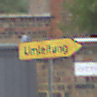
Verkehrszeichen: UmleitungswegweiserRechtsweisend
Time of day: MorningAfternoon
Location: Outdoor (Urban)
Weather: Overcast
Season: NotSpecified
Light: Natural